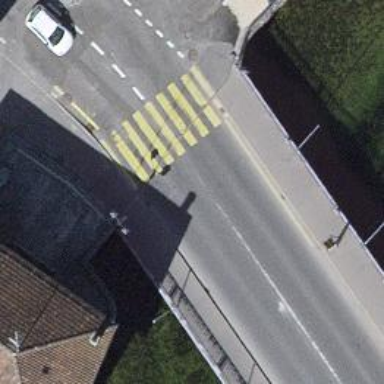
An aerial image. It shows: Zebra crossing on the road.